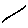
Label: line